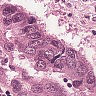
Metastatic tissue present: yes